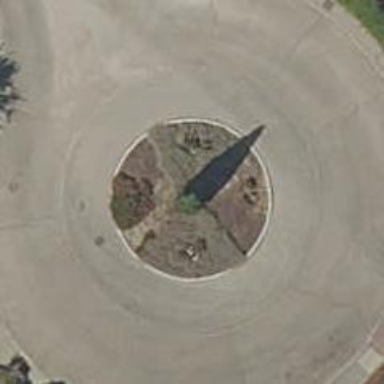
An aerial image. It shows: Roundabout on service road.